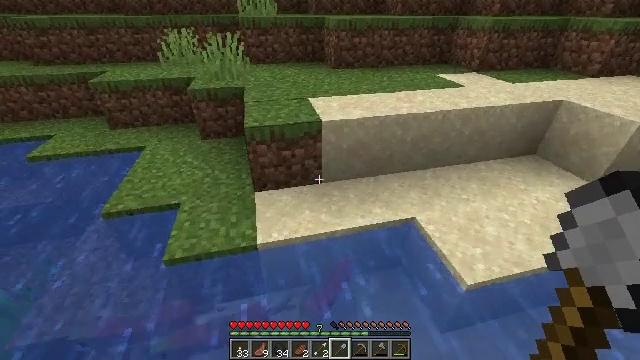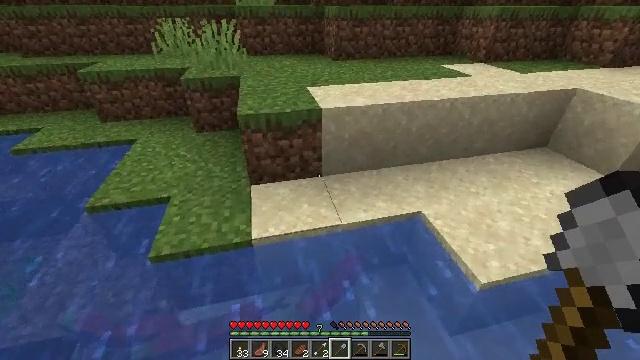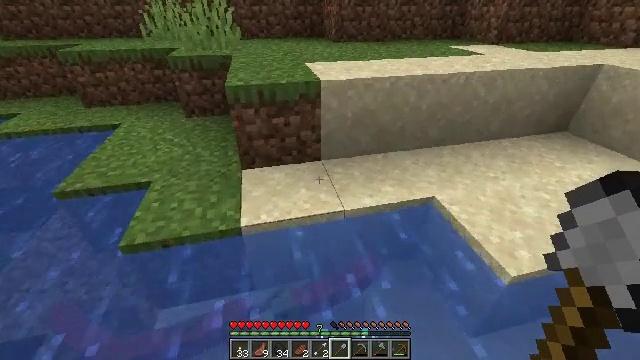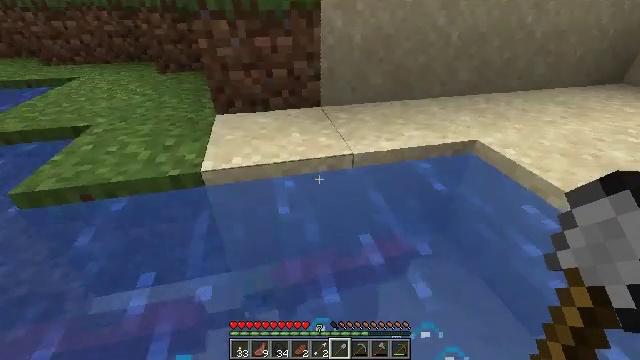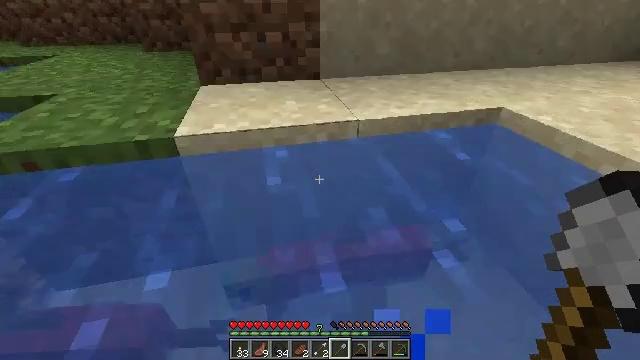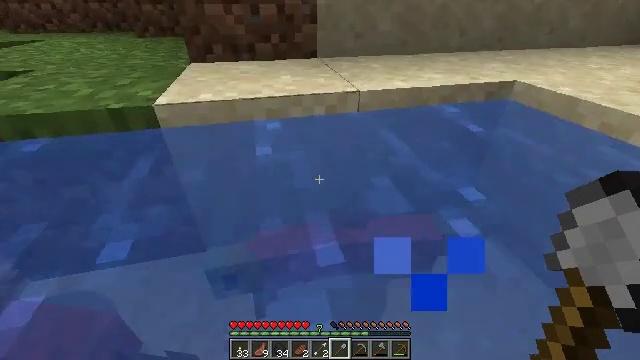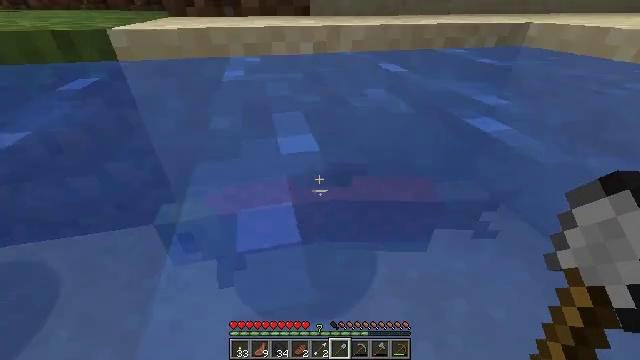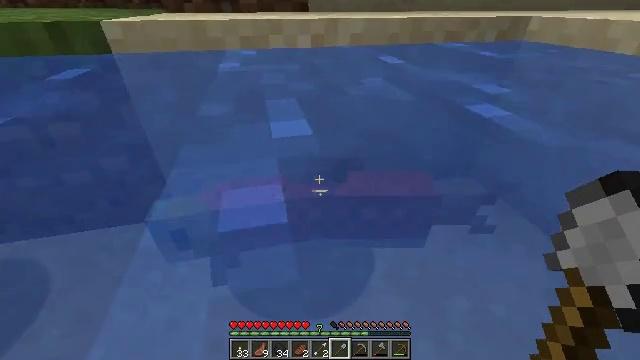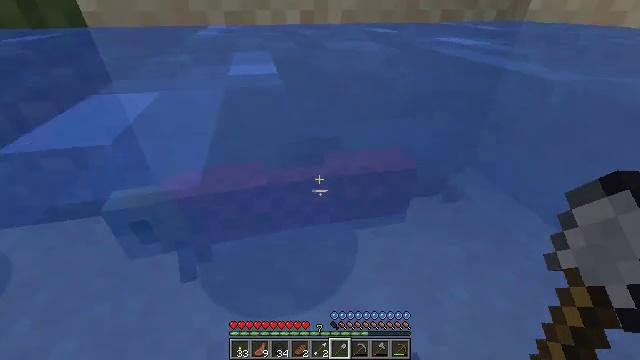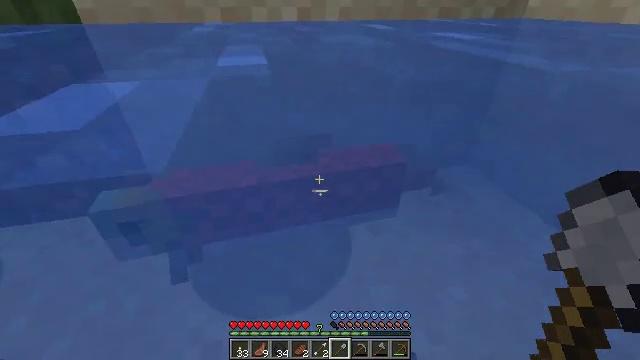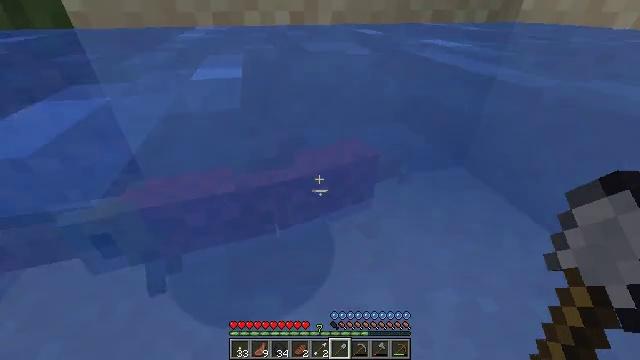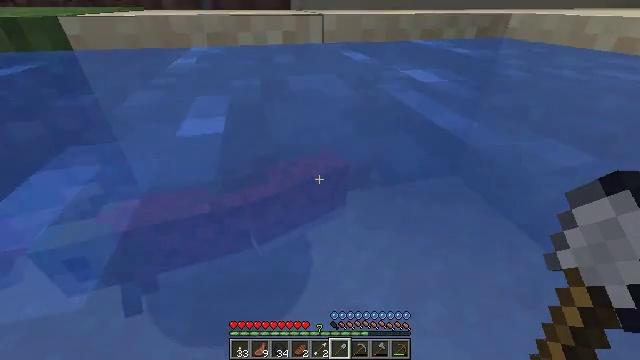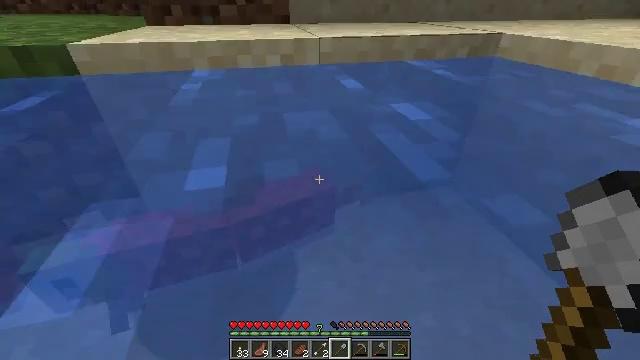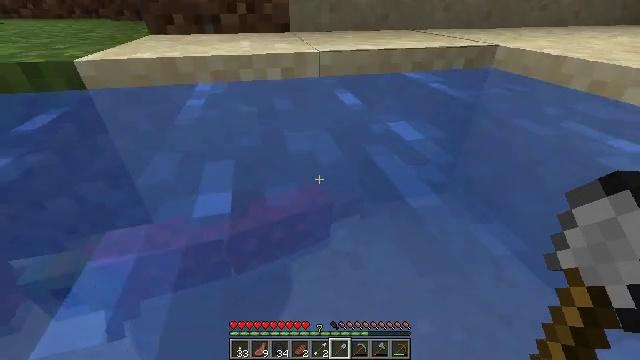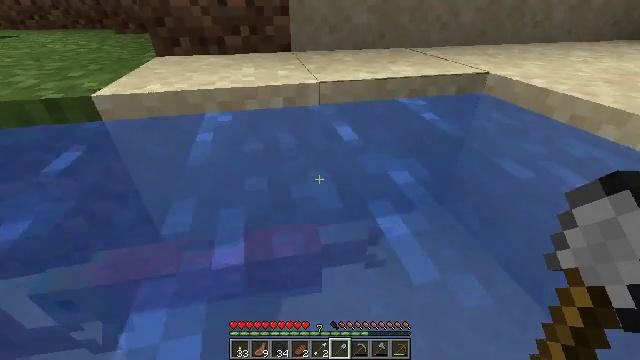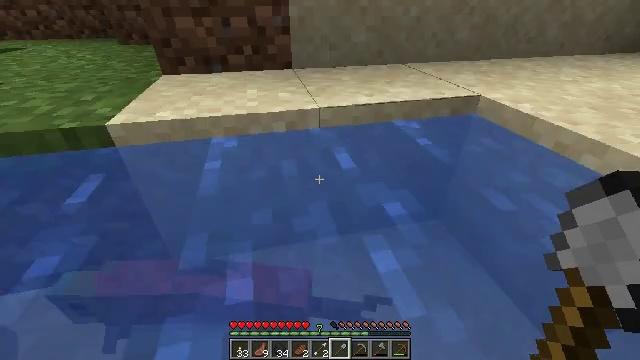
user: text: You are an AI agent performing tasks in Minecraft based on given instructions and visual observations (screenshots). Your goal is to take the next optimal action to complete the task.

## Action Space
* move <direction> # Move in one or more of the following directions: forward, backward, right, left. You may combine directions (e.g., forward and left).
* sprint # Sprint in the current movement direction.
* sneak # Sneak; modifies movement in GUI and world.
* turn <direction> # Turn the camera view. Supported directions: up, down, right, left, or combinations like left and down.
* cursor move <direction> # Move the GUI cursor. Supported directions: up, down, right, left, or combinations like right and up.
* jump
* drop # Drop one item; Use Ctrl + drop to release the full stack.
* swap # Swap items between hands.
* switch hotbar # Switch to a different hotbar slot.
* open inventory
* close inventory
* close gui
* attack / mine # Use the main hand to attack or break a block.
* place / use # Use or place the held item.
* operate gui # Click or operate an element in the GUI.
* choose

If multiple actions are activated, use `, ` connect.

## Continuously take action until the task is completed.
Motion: motion action
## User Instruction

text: Break the sand block.
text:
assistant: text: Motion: move forward, jump
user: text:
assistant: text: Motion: move forward, jump
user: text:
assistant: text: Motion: move forward, jump
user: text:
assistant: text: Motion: move forward, jump
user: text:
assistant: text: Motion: move forward, jump
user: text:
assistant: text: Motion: move forward, jump
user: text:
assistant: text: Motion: move forward, jump
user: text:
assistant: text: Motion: move forward, jump
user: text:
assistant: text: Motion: move forward, jump
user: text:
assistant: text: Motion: move forward, jump
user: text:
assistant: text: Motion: move forward, jump
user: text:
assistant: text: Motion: move forward, jump
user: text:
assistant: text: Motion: move forward, jump
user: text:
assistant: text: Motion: move forward, jump
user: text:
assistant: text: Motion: move forward, jump
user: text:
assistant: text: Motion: move forward, turn up, jump
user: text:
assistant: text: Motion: move forward, turn left and up, jump
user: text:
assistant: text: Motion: move forward, jump
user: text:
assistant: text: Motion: move forward, jump
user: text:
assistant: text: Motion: move forward, jump
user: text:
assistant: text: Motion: move forward, jump
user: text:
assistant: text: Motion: move forward, turn down, jump
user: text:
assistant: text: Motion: move forward, jump
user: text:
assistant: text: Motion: move forward, jump
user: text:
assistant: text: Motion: move forward, jump
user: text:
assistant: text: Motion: move forward, jump
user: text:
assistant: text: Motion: move forward, jump
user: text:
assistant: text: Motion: move forward, jump
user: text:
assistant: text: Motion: move forward, jump
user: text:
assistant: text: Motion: move forward, turn right and down, jump